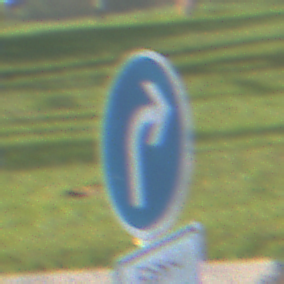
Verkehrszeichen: VorgeschriebeneFahrtrichtungRechts
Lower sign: SonstigeFahrzeugePersonengruppenFrei4
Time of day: SunriseSunset
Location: Outdoor (Suburban)
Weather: PartlyCloudy
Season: NotSpecified
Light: Natural